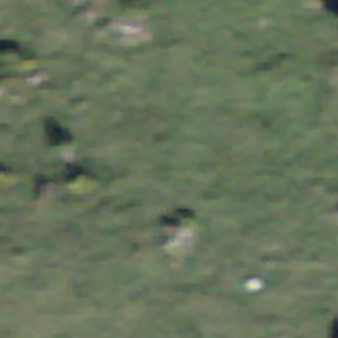
Label: other